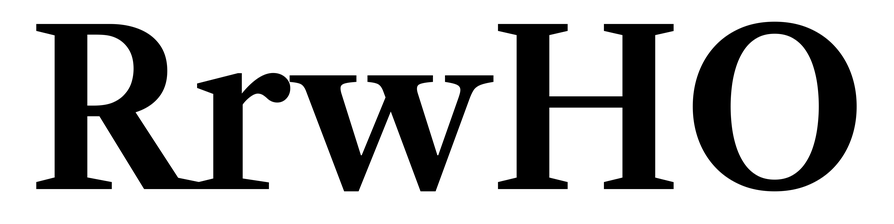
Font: LibreCaslonText_SemiBold